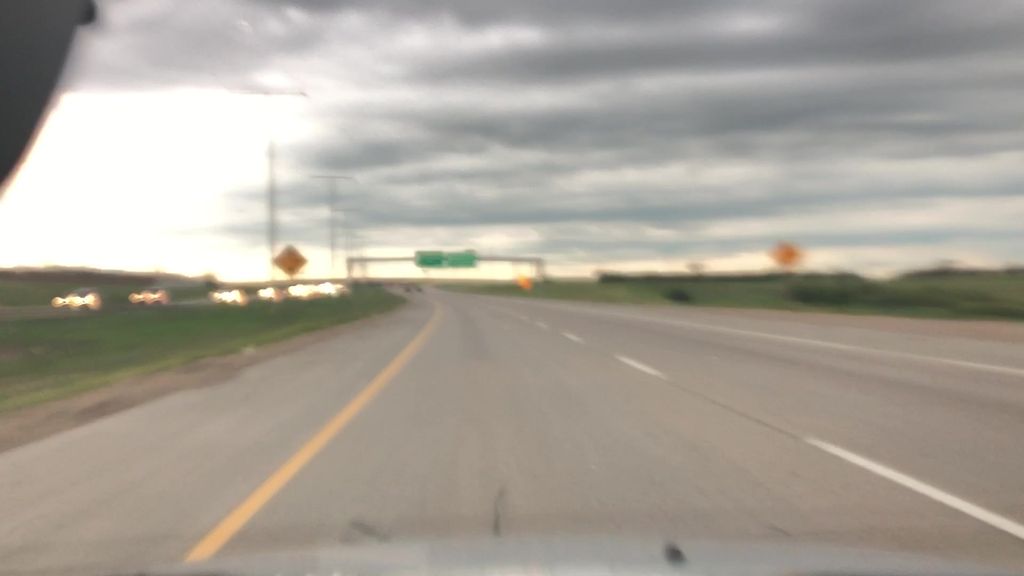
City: edmonton